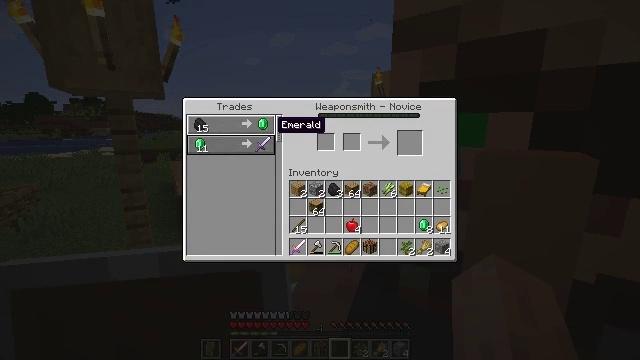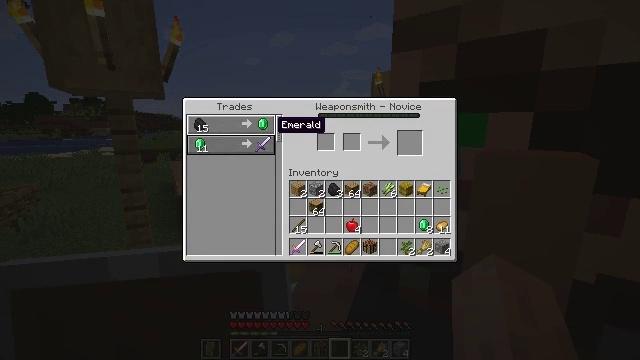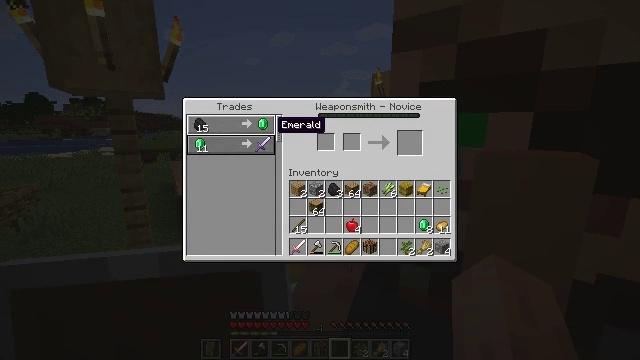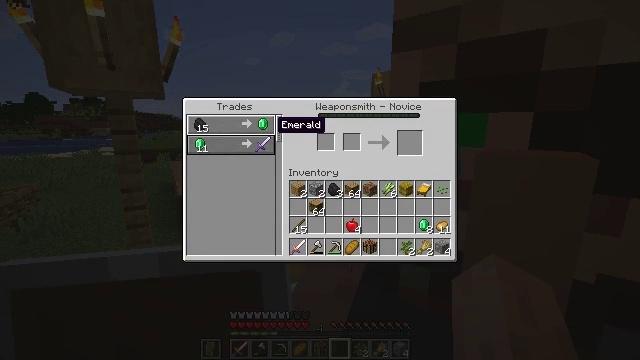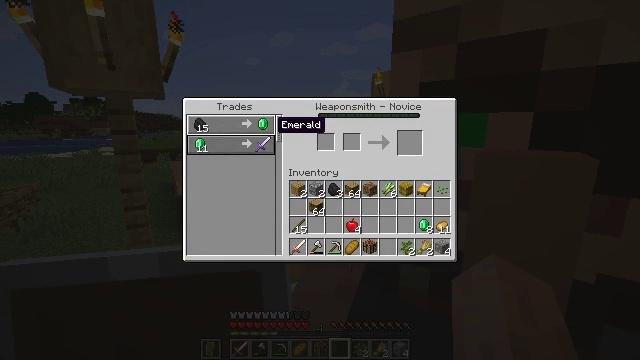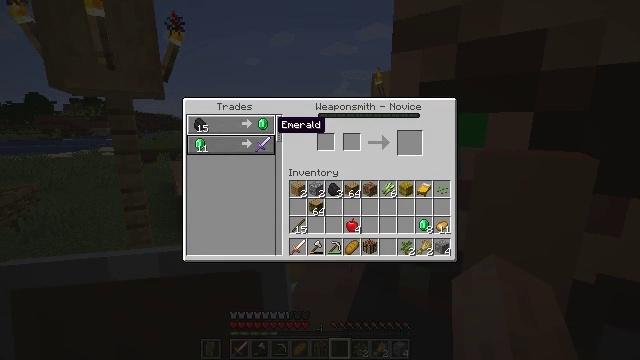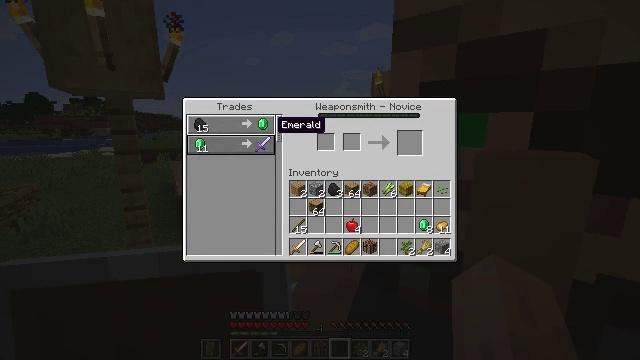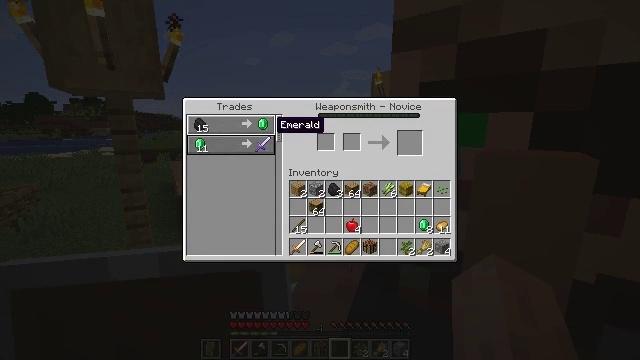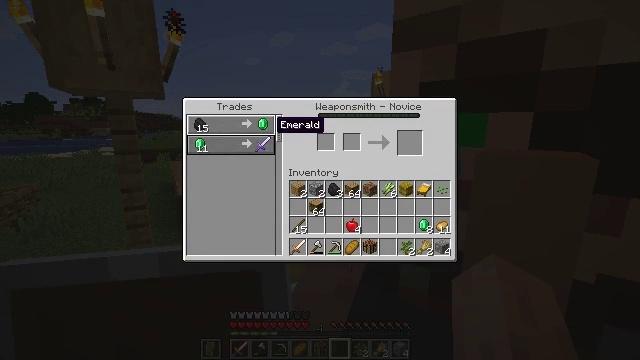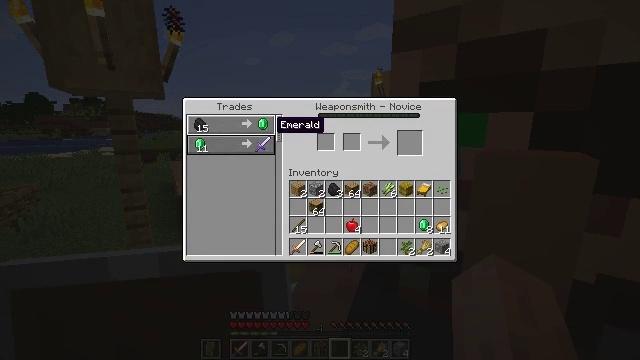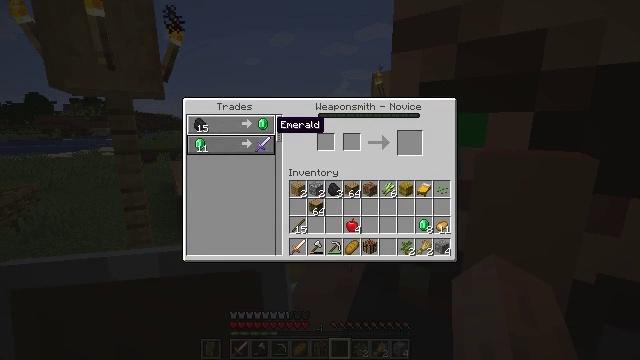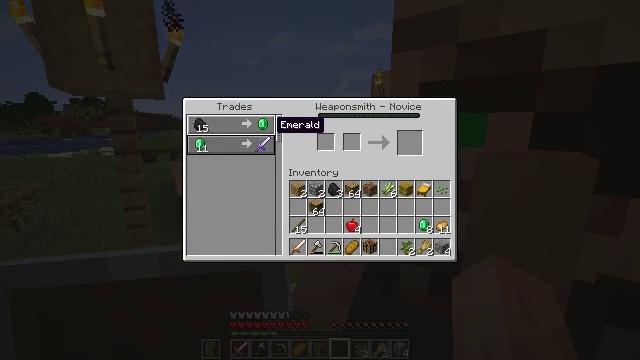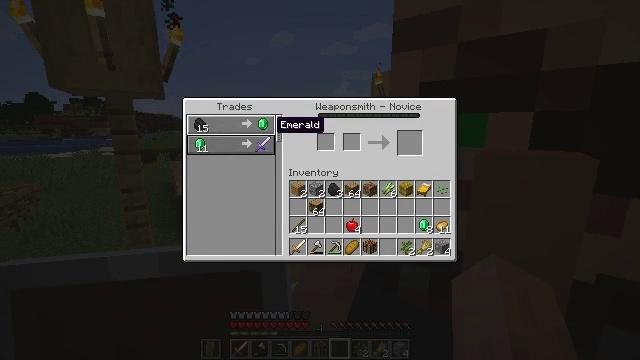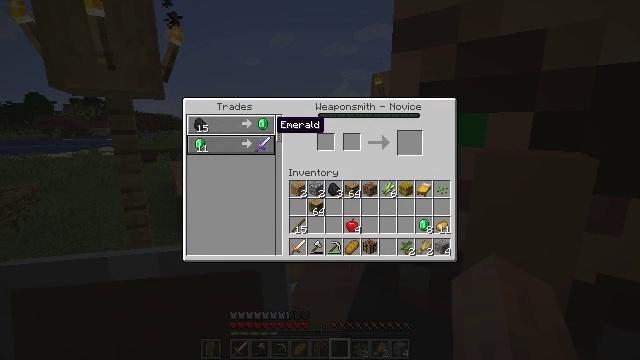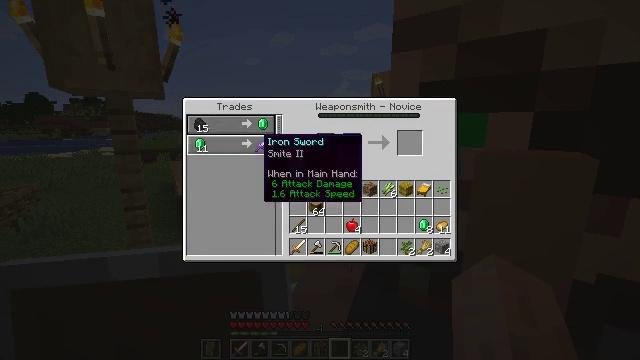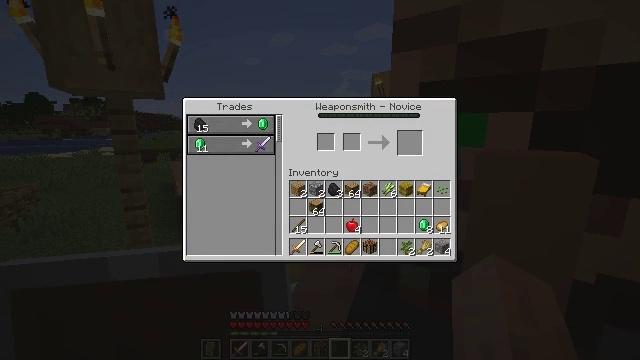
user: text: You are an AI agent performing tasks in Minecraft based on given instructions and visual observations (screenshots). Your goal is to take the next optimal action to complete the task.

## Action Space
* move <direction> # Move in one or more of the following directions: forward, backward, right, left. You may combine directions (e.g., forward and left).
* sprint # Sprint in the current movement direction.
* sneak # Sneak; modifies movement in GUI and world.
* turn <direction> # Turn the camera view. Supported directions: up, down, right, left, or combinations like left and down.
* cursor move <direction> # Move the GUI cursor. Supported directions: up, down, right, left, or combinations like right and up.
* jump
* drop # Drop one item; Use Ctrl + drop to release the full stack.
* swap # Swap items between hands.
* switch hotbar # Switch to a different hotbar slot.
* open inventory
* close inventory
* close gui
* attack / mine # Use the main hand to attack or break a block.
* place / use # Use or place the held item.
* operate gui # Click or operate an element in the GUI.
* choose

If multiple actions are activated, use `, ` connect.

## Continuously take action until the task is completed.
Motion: motion action
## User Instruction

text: Gather the grindstone to use later.
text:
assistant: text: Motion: no_op
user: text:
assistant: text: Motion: no_op
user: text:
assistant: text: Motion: no_op
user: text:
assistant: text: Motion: no_op
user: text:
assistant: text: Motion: no_op
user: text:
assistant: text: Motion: no_op
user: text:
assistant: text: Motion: no_op
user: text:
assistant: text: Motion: no_op
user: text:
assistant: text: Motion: no_op
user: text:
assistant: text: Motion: no_op
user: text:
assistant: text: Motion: no_op
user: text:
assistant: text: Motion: no_op
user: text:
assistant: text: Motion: no_op
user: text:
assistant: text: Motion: cursor move left and down
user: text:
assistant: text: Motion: cursor move left and down
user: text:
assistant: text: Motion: no_op
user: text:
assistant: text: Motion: no_op
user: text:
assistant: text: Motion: cursor move right and up
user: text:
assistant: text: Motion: cursor move right and up
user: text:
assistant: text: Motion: no_op
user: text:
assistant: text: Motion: no_op
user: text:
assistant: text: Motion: no_op
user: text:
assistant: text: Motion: no_op
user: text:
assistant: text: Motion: no_op
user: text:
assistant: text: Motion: no_op
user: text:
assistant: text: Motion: no_op
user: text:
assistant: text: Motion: cursor move right
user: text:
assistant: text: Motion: cursor move right and down
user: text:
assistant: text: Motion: cursor move right and down
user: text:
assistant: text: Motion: no_op